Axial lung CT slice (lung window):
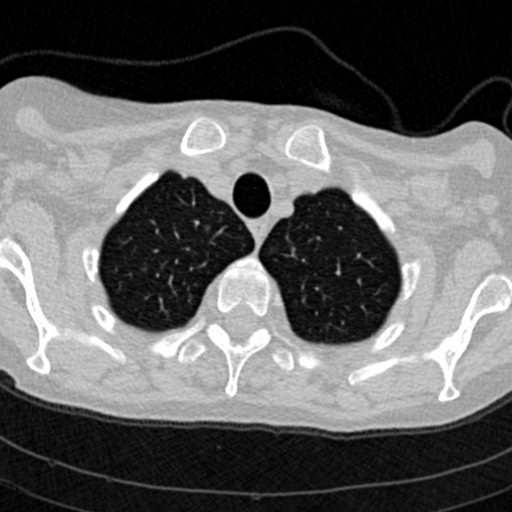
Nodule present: no